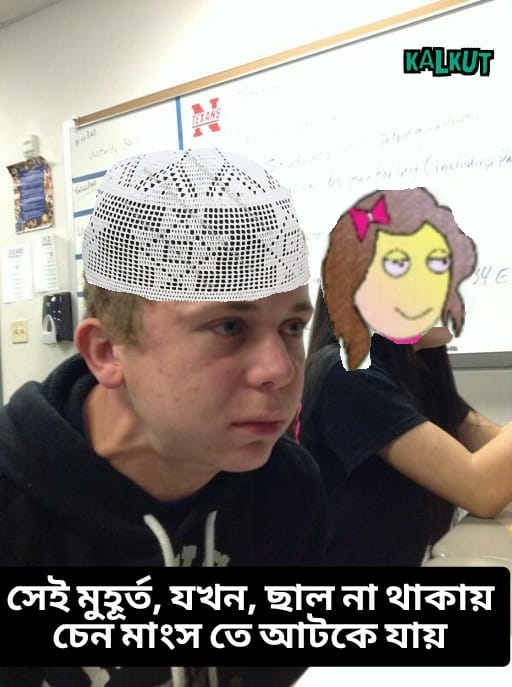
Caption: সেই মুহুুর্ত , যখন , ছাল না থাকায় চেন মাংস তে আটকে যায়
Label: non-hate